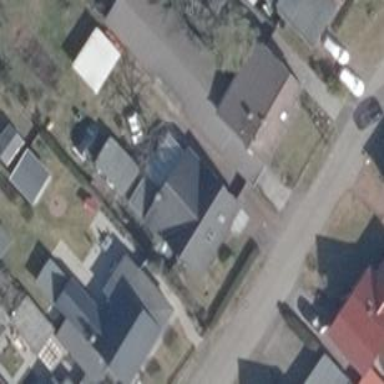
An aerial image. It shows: Building with gabled roof colored brown.